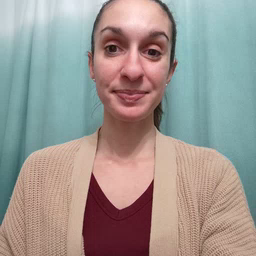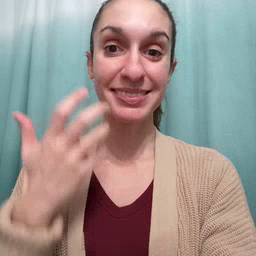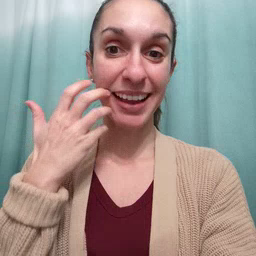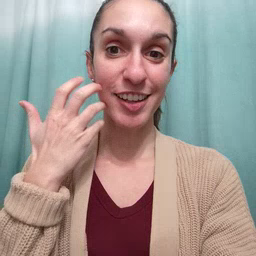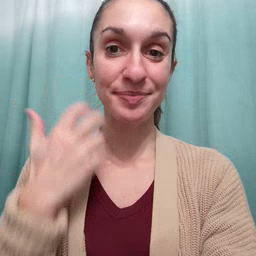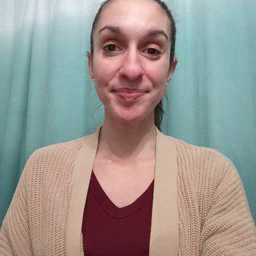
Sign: tiger